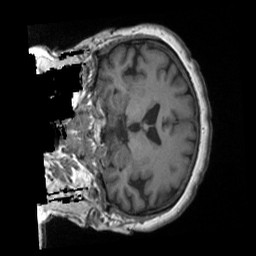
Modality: T1w
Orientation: coronal
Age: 55
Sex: female
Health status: ill
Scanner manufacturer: siemens
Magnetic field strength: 3 T
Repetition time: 1.9 s
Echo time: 0.00247 s